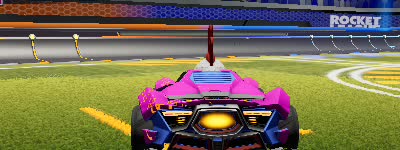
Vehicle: werewolf